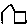
Label: house